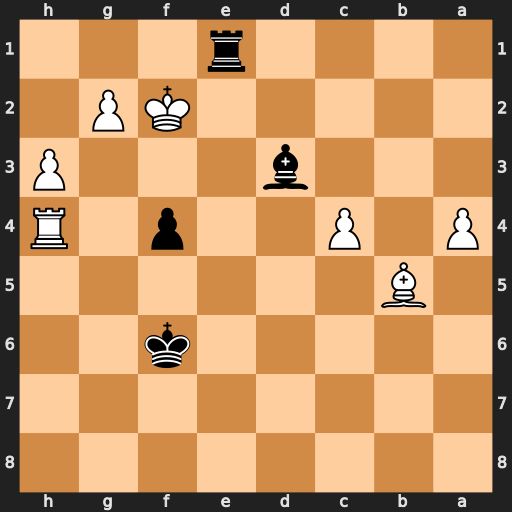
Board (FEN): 8/8/5k2/1B6/P1P2p1R/3b3P/5KP1/4r3
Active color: b
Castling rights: -
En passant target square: -
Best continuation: Rf1#